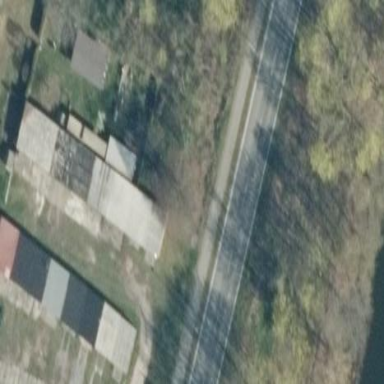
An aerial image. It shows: Group of garages.